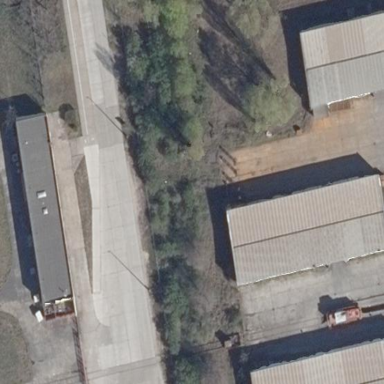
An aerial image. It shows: Industrial building with gabled silver roof.